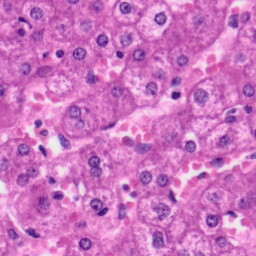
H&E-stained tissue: Liver